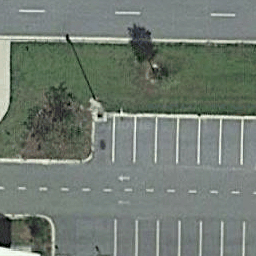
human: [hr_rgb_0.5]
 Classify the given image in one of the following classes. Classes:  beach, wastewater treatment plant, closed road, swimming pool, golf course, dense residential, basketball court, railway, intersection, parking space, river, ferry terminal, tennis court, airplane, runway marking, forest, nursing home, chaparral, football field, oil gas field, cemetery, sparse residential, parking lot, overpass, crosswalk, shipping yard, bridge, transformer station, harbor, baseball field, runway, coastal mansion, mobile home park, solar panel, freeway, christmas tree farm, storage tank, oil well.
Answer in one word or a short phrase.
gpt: parking space